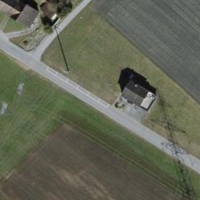
EUNIS habitat code: 24
Species observed at this site:
Aglais io